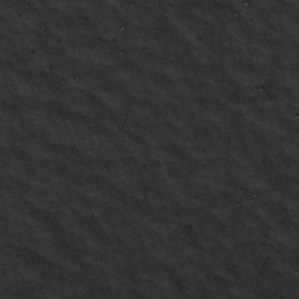
Label: frost